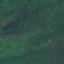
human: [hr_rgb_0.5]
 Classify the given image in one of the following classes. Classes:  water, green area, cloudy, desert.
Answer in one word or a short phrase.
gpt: green area